Question: I have a transfer function as:
'''
TF =
0.00995 z^7 - 0.02786 z^6 + 0.03611 z^5 - 0.0293 z^4 + 0.01565 z^3 - 0.005669 z^2 + 0.001274 z - <PHONE>
----------------------------------------------------------------------------------------------------------
z^8 - 2.4 z^7 + 3.16 z^6 - 2.664 z^5 + 1.585 z^4 - 0.666 z^3 + 0.1975 z^2 - 0.0375 z + 0.003906
'''
when I try:
'''
[num,den] = tfdata(TF);
syms z
clipboard('copy', latex(poly2sym(cell2mat(num),z)/poly2sym(cell2mat(den),z)));
'''
This is what I get which is not quite what I want :

How can I tweak my answer to look like the original transfer function?
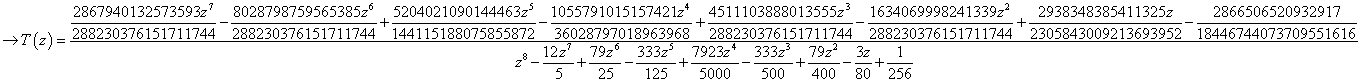
Answer: Since 'evalc('TF')' is close to LaTeX format just form a string using 'regexp'. First I make 'TF', trying to mimic the OPs value so that this is a MWE:
'''
numIn=[0.00995 -0.02786 0.03611 -0.0293 0.01565 -0.005669 0.001274 -<PHONE>];
denIn=[1 -2.4 3.16 -2.664 1.585 -0.666 0.1975 -0.0375 0.003906];
TF=tf(numIn,denIn,1,'variable','z');
'''
Then I find the numerator and denominator of the fraction by looking for more than 1 consecutive '-' and go back and forward to the newlines. Finally I form a LaTeX string.
'''
fracparts=regexp(evalc('TF'),'([^
]*)
[ ]*-[-]+[ ]*
([^
]*)','tokens');
TFlatex=['T(z)=
rac{' fracparts{1}{1} '}{' fracparts{1}{2} '}'];
'''
where 'fracparts{1}{1}' is the numerator and 'fracparts{1}{2}' is the denominator. The output is:
'''
T(z)=
rac{ 0.00995 z^7 - 0.02786 z^6 + 0.03611 z^5 - 0.0293 z^4 + 0.01565 z^3 - 0.005669 z^2 + 0.001274 z - <PHONE>}{ z^8 - 2.4 z^7 + 3.16 z^6 - 2.664 z^5 + 1.585 z^4 - 0.666 z^3 + 0.1975 z^2 - 0.0375 z + 0.003906}
'''
which compiles in LaTeX with
'''
\documentclass{standalone}
egin{document}
$T(z)=
rac{ 0.00995 z^7 - 0.02786 z^6 + 0.03611 z^5 - 0.0293 z^4 + 0.01565 z^3 - 0.005669 z^2 + 0.001274 z - <PHONE>}{ z^8 - 2.4 z^7 + 3.16 z^6 - 2.664 z^5 + 1.585 z^4 - 0.666 z^3 + 0.1975 z^2 - 0.0375 z + 0.003906}$
\end{document}
'''
to give

For reference, I originally suggested using 'vpa' (<URL> to convert the rationals back into decimals, but this didn't work for the OP, either because we have different Matlab versions, or because my test 'TF' was different.